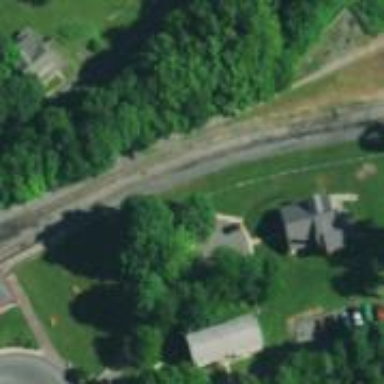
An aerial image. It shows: Preserved rail siding.